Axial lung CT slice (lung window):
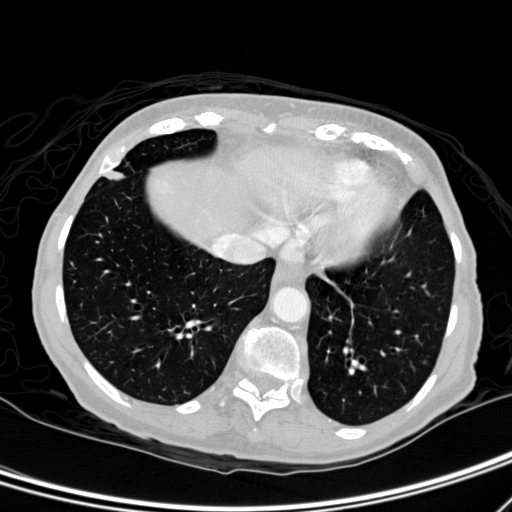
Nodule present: no